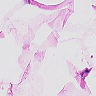
Metastatic tissue present: no